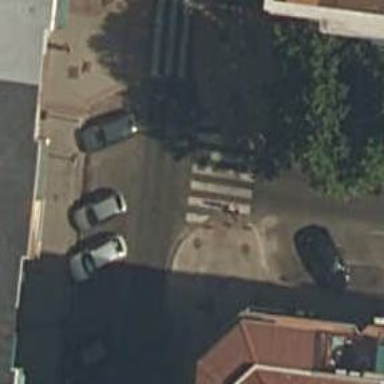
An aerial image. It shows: Uncontrolled zebra crossing on the road.